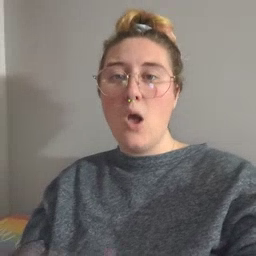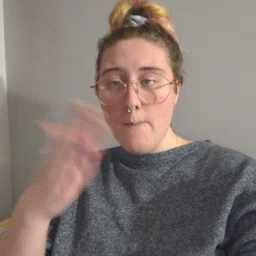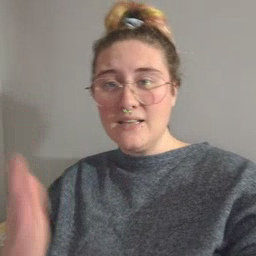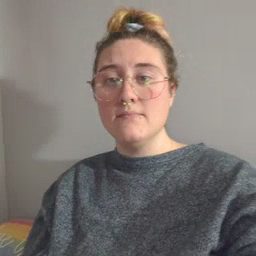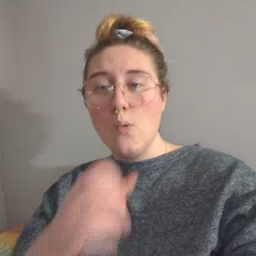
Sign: open